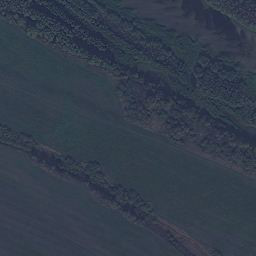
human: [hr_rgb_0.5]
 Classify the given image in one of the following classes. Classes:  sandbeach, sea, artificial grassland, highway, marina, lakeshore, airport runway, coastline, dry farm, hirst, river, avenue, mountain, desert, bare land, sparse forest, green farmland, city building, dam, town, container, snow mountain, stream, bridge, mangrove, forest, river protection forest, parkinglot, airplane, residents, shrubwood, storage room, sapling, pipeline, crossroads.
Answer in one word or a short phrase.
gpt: river